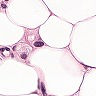
Metastatic tissue present: yes